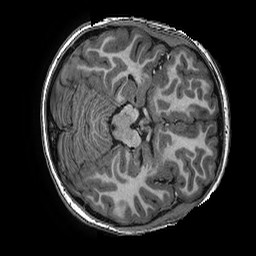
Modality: T1w
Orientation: axial
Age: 12
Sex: female
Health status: ill
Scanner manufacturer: ge
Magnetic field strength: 3 T
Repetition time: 0.0077 s
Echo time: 0.003436 s